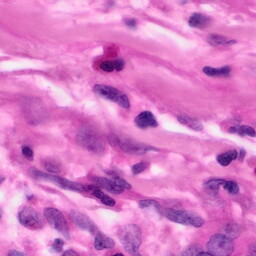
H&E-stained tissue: Pancreatic